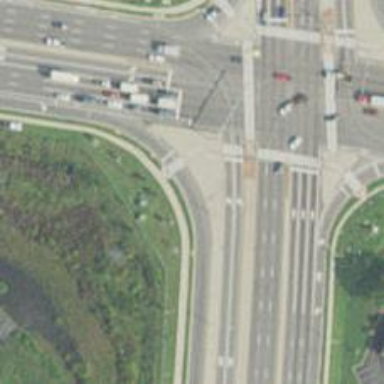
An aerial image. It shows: Primary link road with asphalt surface.